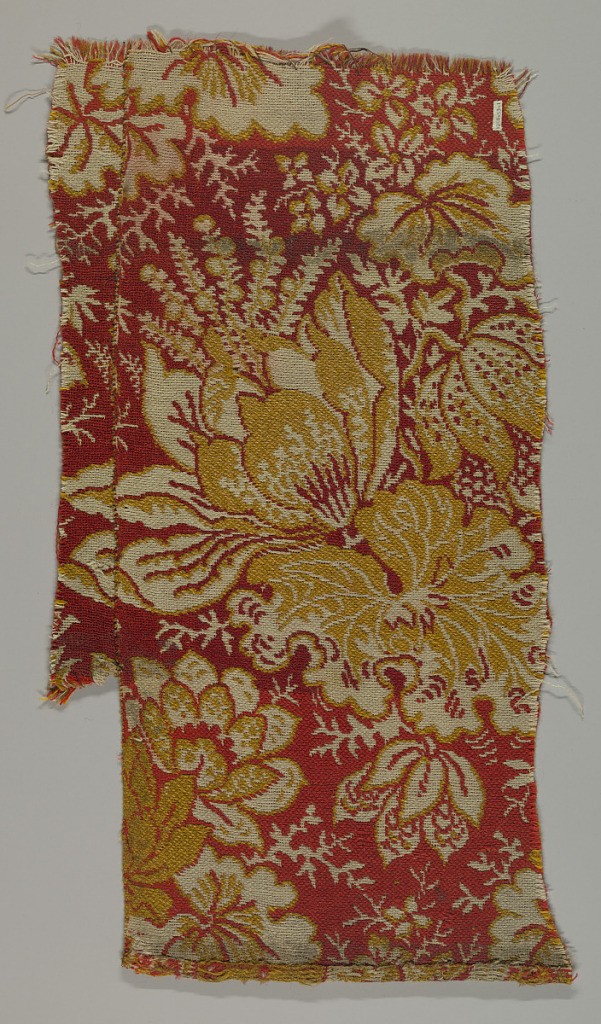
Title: Carpet fragment
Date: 19th century
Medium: wool Technique: compound twill, triple cloth
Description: Large-scale floral design in red, yellow and ivory.